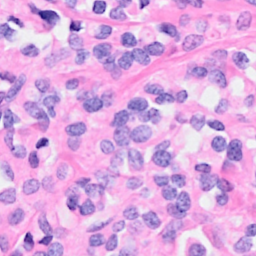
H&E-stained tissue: Breast